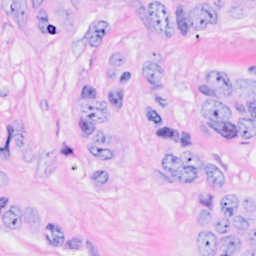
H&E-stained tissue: Breast